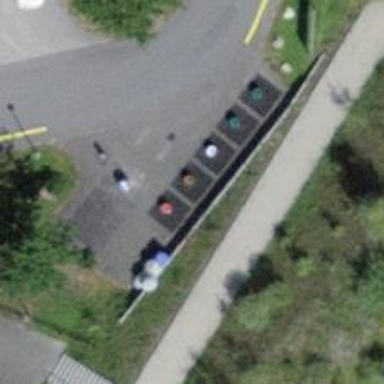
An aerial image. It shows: Recycling container for recycling.